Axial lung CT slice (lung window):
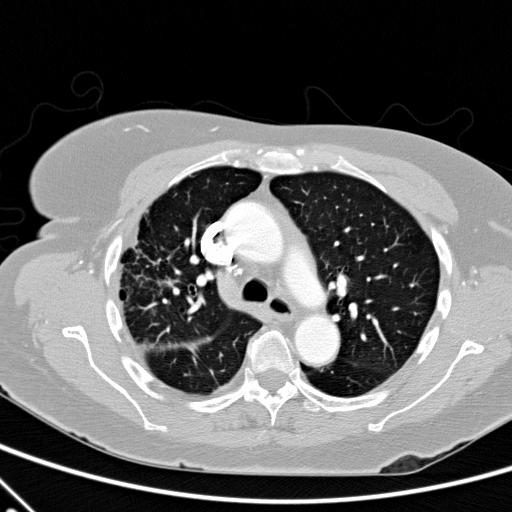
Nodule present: no